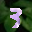
Label: 3